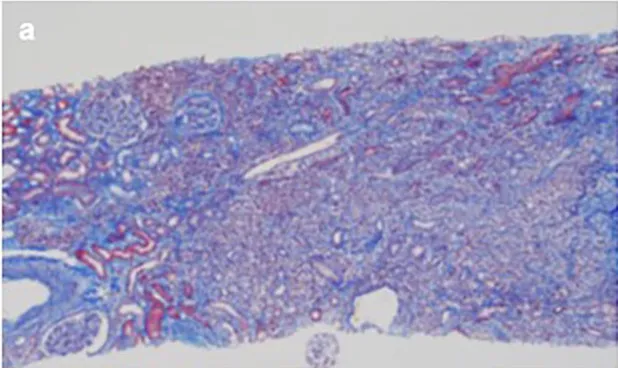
Microscopy findings of the renal biopsy. . The interstitium shows mononuclear cell infiltration, and ,interstitial fibrosis with tubular atrophy with Masson's trichrome stain (x40).
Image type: pathology (masson_trichrome)